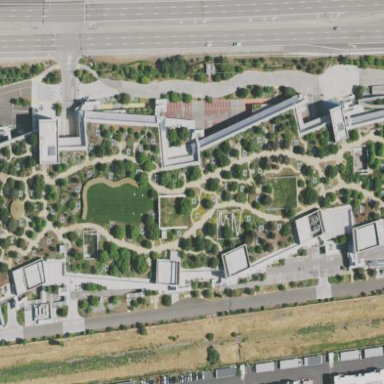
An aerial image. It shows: Office building.